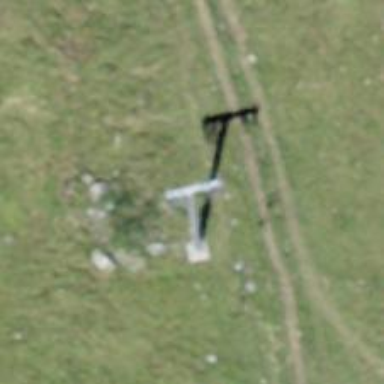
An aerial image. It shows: Pylon used for aerialway.